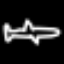
Label: airplane